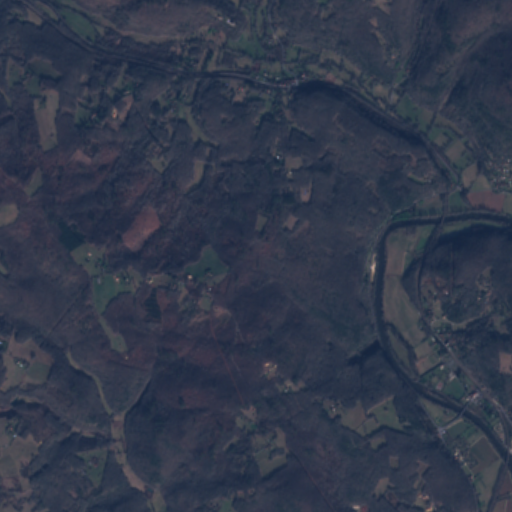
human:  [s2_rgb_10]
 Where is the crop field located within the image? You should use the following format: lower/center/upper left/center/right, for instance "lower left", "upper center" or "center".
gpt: The crop field is located in the right of the image.
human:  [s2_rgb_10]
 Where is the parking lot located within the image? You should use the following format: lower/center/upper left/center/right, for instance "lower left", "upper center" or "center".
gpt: The parking lot is located in the lower right of the image.
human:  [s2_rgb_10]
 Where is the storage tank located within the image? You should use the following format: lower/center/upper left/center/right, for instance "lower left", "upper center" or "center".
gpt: The storage tank is located in the upper center of the image.
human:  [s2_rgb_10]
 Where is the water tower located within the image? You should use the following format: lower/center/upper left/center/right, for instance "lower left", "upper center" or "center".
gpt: The water tower is located in the center of the image.
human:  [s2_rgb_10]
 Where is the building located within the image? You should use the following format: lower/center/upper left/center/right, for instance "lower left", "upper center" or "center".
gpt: There is no building in the image.